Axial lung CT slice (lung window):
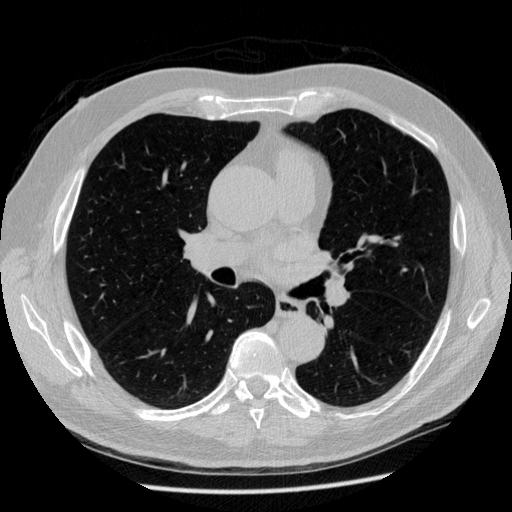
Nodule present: no